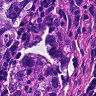
Metastatic tissue present: yes